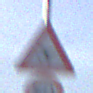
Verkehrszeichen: FlugbetriebLinks
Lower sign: Geschwindigkeit50
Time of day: SunriseSunset
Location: Outdoor (Nature)
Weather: PartlyCloudy
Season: NotSpecified
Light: Natural